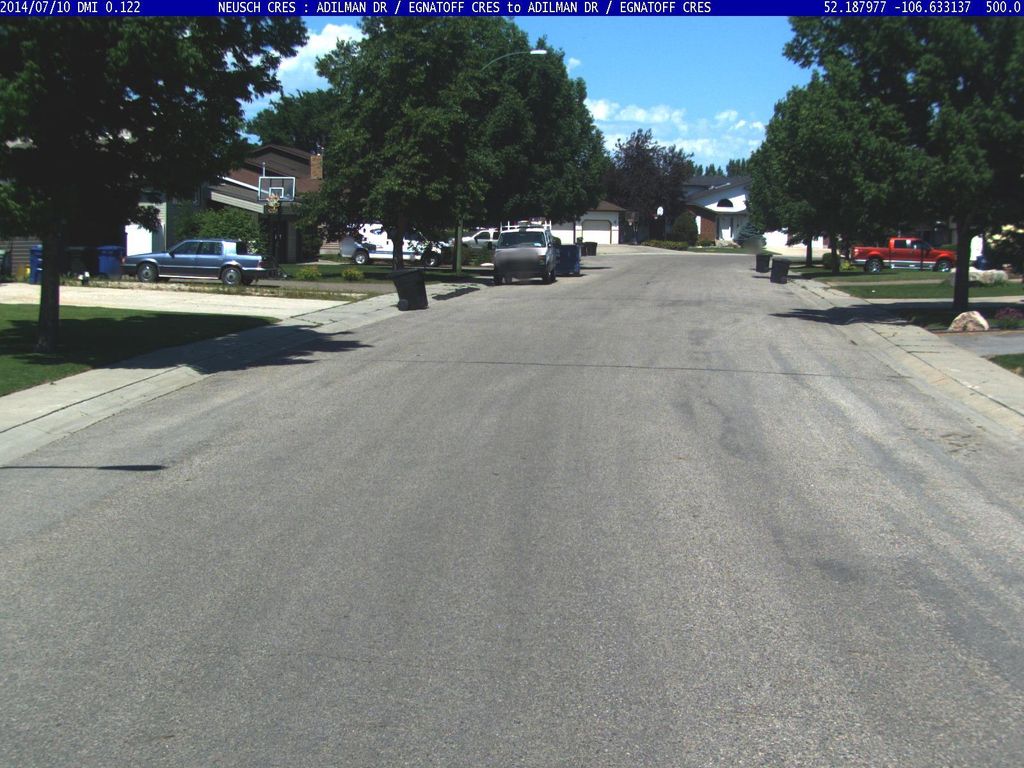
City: saskatoon